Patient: sex F, age 58
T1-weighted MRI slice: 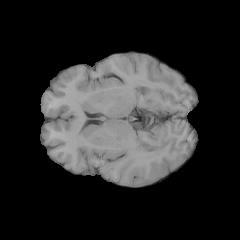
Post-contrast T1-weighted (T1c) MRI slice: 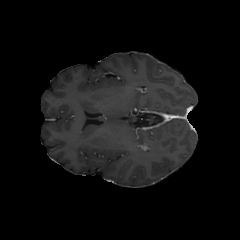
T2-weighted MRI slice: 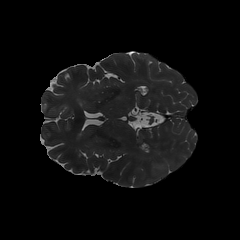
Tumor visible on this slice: no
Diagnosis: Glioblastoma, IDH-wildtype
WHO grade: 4